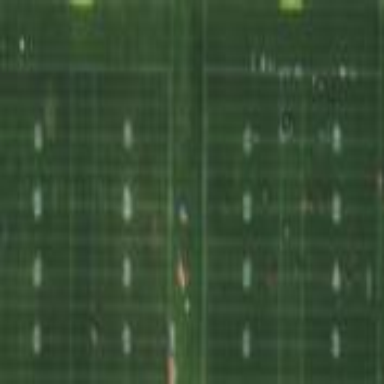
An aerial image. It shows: Grass pitch designated for American football.